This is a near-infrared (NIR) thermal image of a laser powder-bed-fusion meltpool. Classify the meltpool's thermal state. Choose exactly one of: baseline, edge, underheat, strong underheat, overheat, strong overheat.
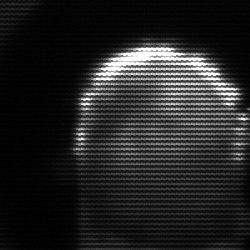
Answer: baseline